Question: The figure describes the ball exchange problem. The white ball can exchange positions with the adjacent colored balls in the 4-neighborhood. The target state is that all balls are arranged in the order of red, blue, green, and yellow from the upper left corner in the order of rows first and columns. How many exchanges are needed?
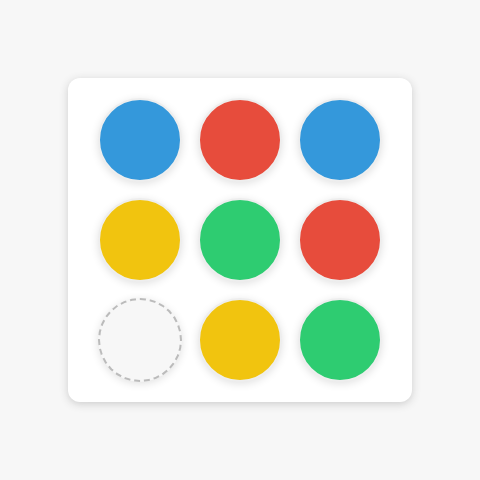
Answer: 12